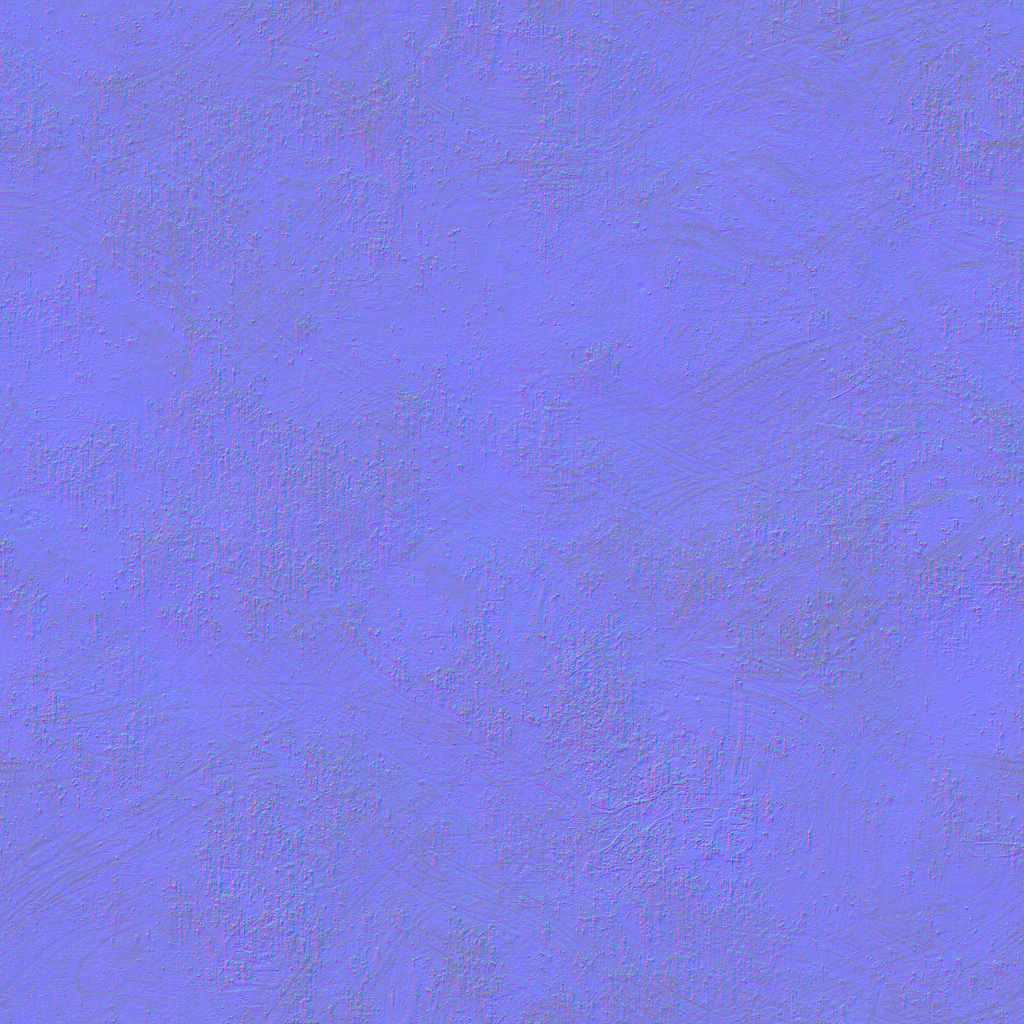
Texture map type: NormalDX